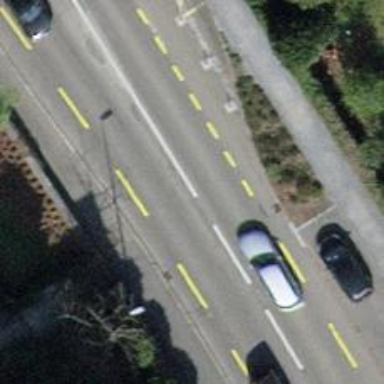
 featuring separate cycle lane and sidewalk."